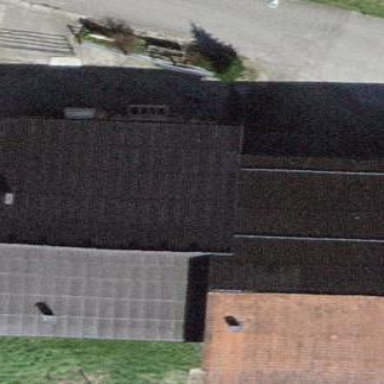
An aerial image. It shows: Building with gabled roof oriented across.